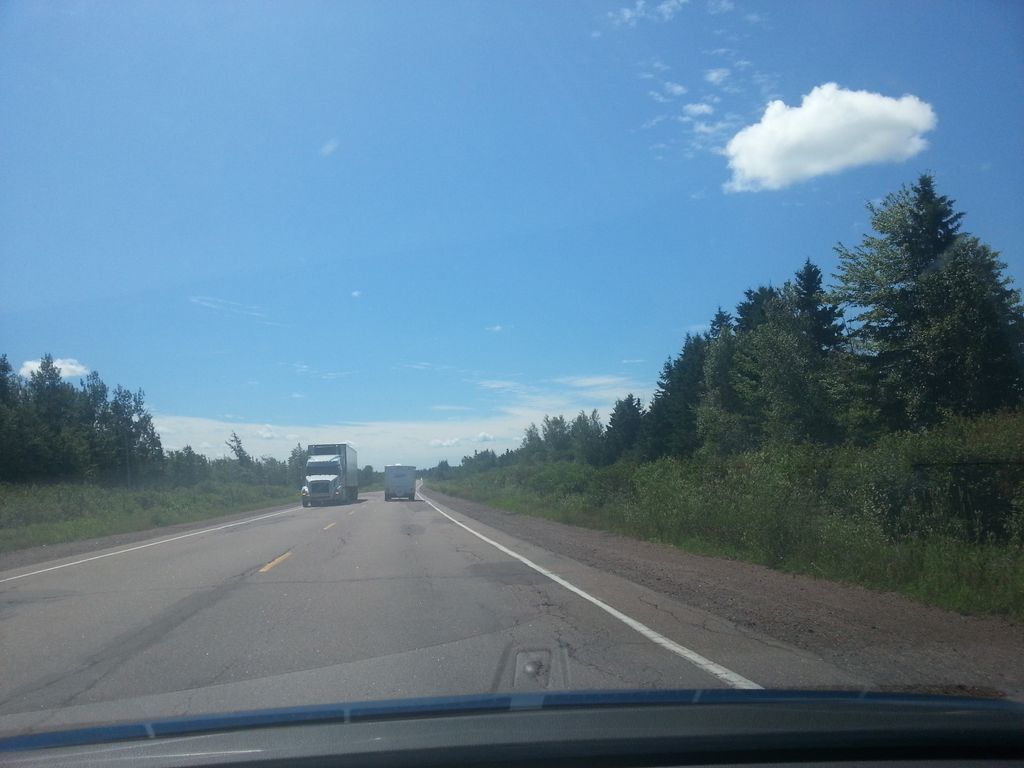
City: charlottetown